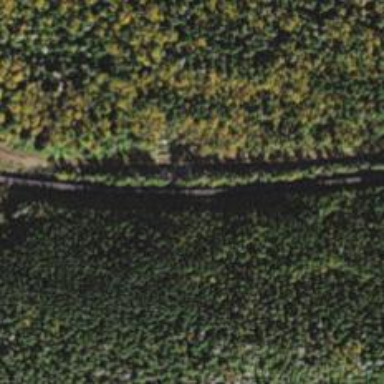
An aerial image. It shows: Preserved narrow-gauge railway bridge.